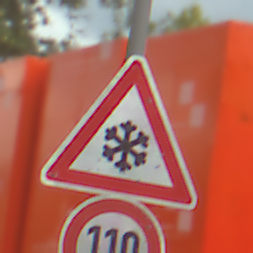
Verkehrszeichen: SchneeOderEisglaette
Zusatzzeichen unten: Geschwindigkeit110
Umgebung: Outdoor, Suburban
Tageszeit: MorningAfternoon
Wetter: PartlyCloudy
Licht: Natural
Jahreszeit: NotSpecified
Kontrast: LowContrast